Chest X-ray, PA view. Patient: 65 years old, sex M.
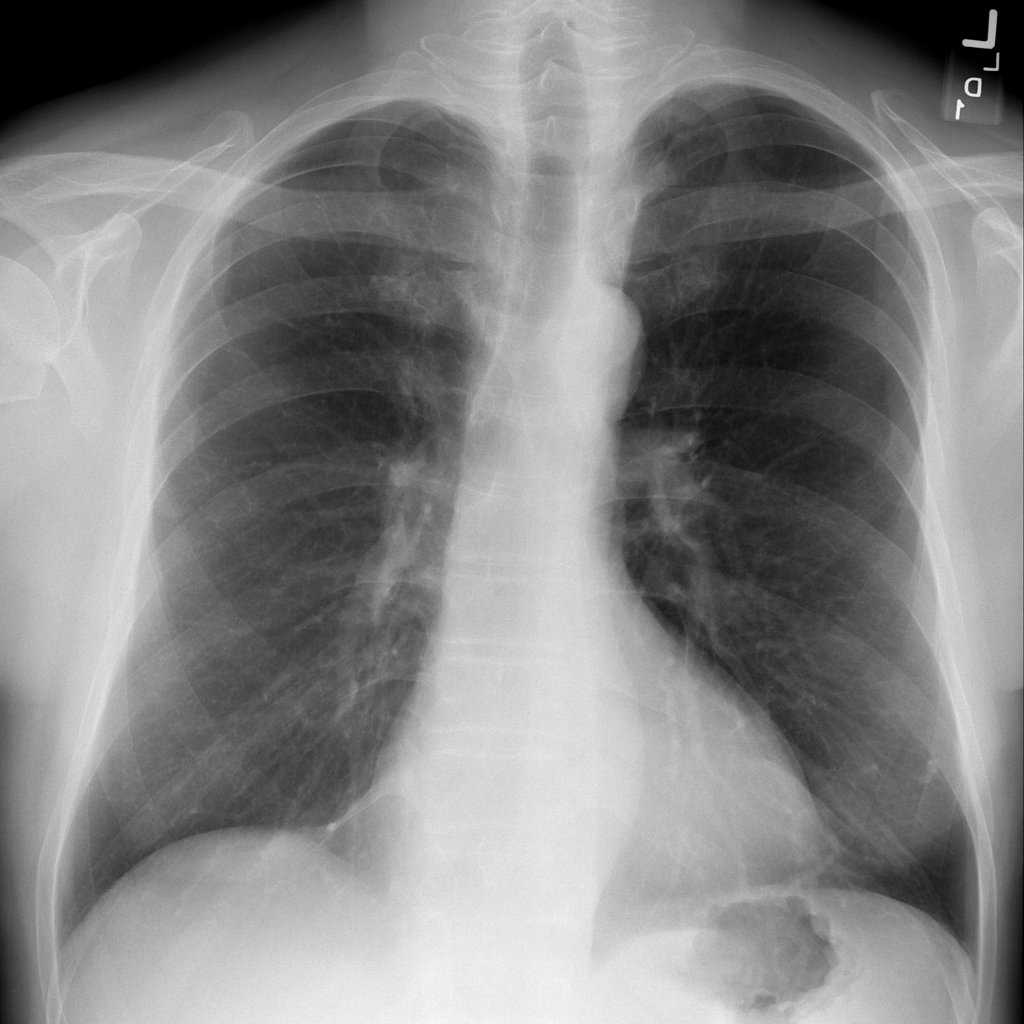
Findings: No Finding